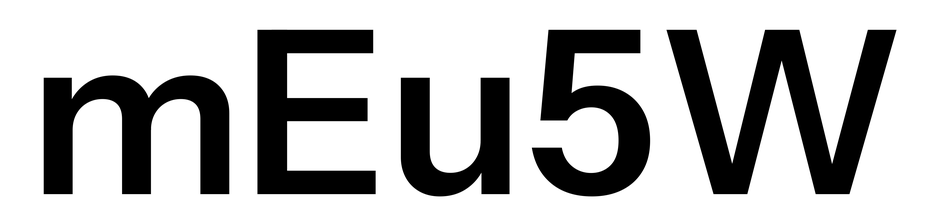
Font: InstrumentSans_SemiBold